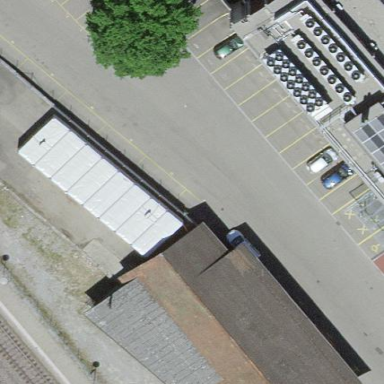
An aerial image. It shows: View of roof of building.